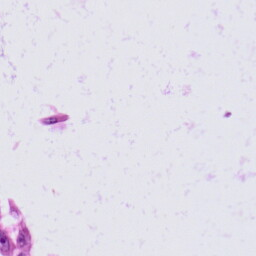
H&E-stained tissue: Skin